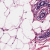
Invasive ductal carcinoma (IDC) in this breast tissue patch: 0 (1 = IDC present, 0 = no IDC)